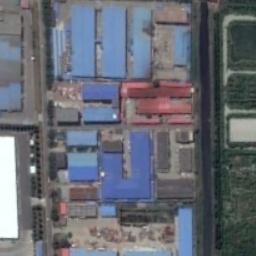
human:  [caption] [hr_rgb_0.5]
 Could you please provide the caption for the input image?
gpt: There are a lot of houses in the industrial area .

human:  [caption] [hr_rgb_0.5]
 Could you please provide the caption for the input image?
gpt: The industrial area with some neatly arranged blue workshops and red workshops is next to the farmland .

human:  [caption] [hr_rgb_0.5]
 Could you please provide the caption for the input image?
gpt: Neatly planned factories and roads in an industrial area with large green spaces next to it .

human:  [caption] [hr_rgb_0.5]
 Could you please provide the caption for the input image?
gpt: The roofs of industrial buildings are mostly blue .

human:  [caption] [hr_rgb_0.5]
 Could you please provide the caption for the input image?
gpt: There are some blue buildings on the industrial area beside a lawn .